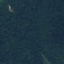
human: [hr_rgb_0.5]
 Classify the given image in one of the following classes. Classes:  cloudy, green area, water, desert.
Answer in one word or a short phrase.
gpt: green area